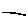
Label: line